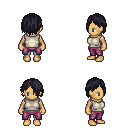
a pixel art fantasy rpg character, female body template, human, tanned skin, white sleeveless shirt, magenta pants, raven bangs hairstyle, four views (front, back, left, right), 2x2 character sprite sheet, small pixel art, hard edges, no anti-aliasing